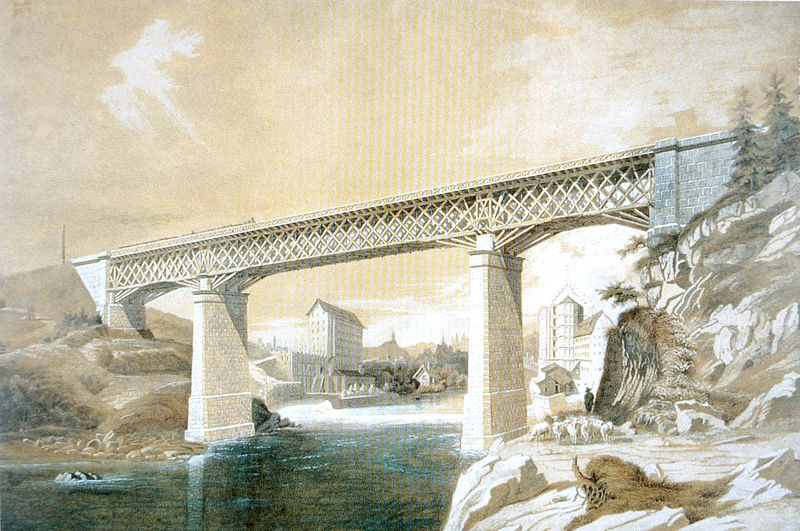
Titel: Eisenbahnbrücke über die Iller bei Kempten
Künstler: Karl Herrle
Standort: Nürnberg.
Institution: Verkehrsarchiv im Verkehrsmuseum
Schlagwörter: baum, berg, blau, dunkel, felsen, gestein, himmel, mann, schatten, wasser, weiß, wolken, aquarell, bäume, fluss, grün, landschaft, ocker, stadt, ufer, braun, fenster, grau, hell, holz, licht, pfeiler, skizze, türkis, zeichnung, dach, gebäude, haus, tier, wolke, beige, architektur, mensch, stein, steine, erde, häuser, natur, spiegelung, brücke, gewässer, gitter, kirche, sonne, wald, boot, wellen, papier, ansicht, ort, spiegelbild, fels, hang, zug, mauer, herde, böschung, tannen, reflexe, widerschein, metall, laviert, außen, türme, steinbrücke, wurzel, mauerwerk, stich, koloriert, fichte, tanne, entwurf, unvollendet, karton, skelett, eisenbahn, eisenbahnbrücke, konstruktion, bücke, fichten, staft, nadelholz, gleis, rampe, schafe, hirte, schäfer, stahl, streben, lager, bauwerk, schaffe, getönt, brückenpfeiler, stützpfeiler, stahlkonstruktion, brückenkonstruktion, holzbrücke, kraftwerk, schafherde, widerlager, häsuer, ebrücke